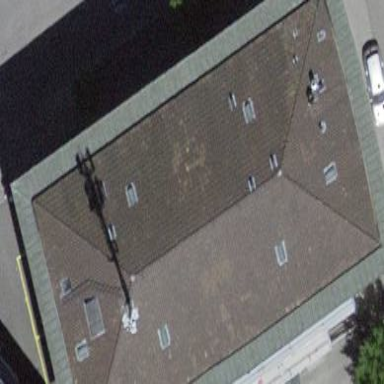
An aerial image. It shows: Building with half-hipped roof.